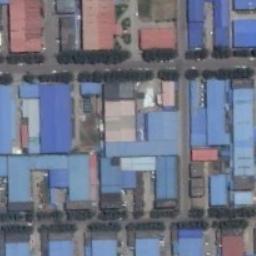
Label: industrial_area